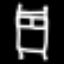
Label: bed